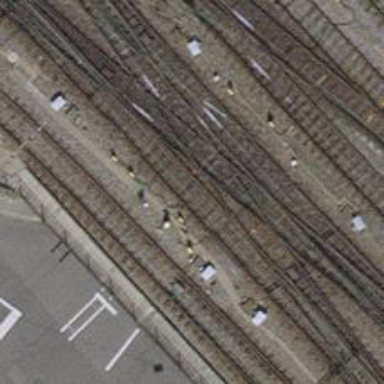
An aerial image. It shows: Single-track electrified railway with contact line.